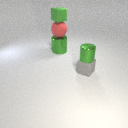
large red rubber sphere above large green metal cylinder